【题型】选择题　【知识点】解析几何　【难度】medium
已知\(\left(m,n\right)\)为直线\(x+y-1=0\)上的一点, 则\(\sqrt{m^2+n^2}+\sqrt{\left(m+2\right)^2+\left(n-1\right)^2}\)的最小值为( \   \ )

\vspace{5pt}
\noindent
A. \(2\sqrt{3}\)\qquad B. \(\sqrt{10}\)\qquad C. \(4\)\qquad D. \(3\)
【解答】
\vspace{8pt}
\noindent
\textbf{【答案】D}

\vspace{3pt}
\noindent
\textbf{【难度】}0.65

\vspace{3pt}
\noindent
\textbf{【知识点】}求点关于直线的对称点、坐标法的应用——点到直线的距离

\vspace{3pt}
\noindent
\textbf{【分析】}利用两点的距离公式结合"将军饮马"模型计算最值即可.

\vspace{5pt}
\noindent
\textbf{【详解】}
如图, \(\sqrt{m^2+n^2}+\sqrt{\left(m+2\right)^2+\left(n-1\right)^2}\) 为点\(P\left(m,n\right)\)到原点\(O\)和到点\(A\left(-2,1\right)\)的距离之和, 即\(|PO|+|PA|\).

\noindent
设\(O\left(0,0\right)\)关于直线\(x+y-1=0\)对称的点为\(B\left(a,b\right)\),

则
\(\begin{cases}
\dfrac{a}{2}+\dfrac{b}{2}-1=0 \\
\dfrac{b}{a}=1
\end{cases}\)
解得
\(\begin{cases}
a=1 \\
b=1
\end{cases}\)
即\(B\left(1,1\right)\).

\noindent
则\(|PO|=|PB|\), 当\(A,P,B\)三点共线时, \(|PO|+|PA|\)取到最小值,

\noindent
最小值为\(|PO|+|PA|=|AB|=\sqrt{\left(1+2\right)^2+\left(1-1\right)^2}=3\).

\vspace{5pt}
\noindent
\textbf{故选: D.}
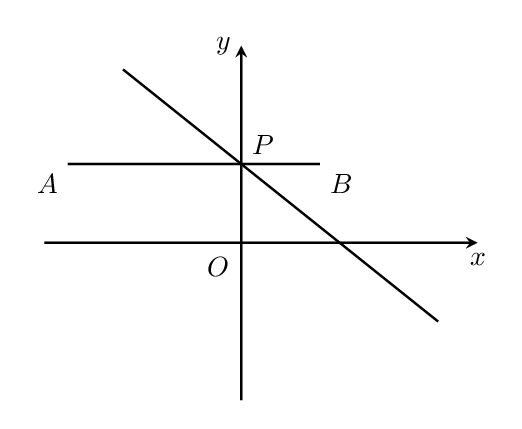